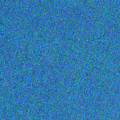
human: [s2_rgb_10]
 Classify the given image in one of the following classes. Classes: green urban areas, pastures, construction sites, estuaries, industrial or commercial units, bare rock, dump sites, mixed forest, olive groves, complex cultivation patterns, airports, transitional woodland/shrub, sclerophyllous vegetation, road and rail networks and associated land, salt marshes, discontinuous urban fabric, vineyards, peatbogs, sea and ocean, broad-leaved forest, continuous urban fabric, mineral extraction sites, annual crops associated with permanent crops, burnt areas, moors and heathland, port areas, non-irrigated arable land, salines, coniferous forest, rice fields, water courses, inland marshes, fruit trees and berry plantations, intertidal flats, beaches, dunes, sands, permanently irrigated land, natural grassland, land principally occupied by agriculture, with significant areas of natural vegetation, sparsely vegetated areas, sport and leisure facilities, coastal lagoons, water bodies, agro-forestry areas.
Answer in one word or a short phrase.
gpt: sea and ocean